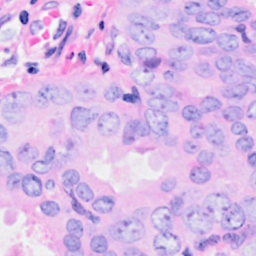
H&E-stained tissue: Breast